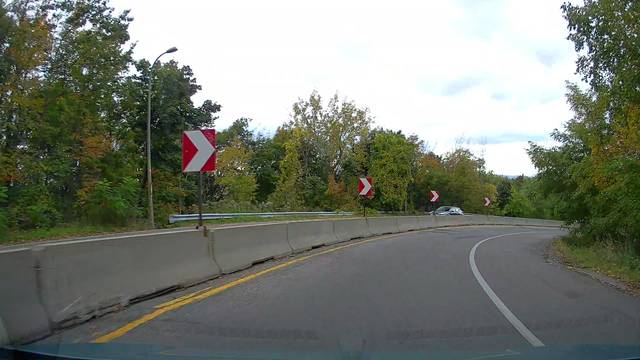
Region: Canada
Coordinates: 45.512, -73.597